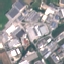
Label: Industrial